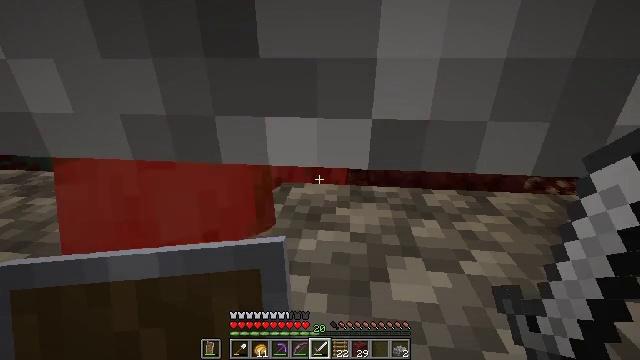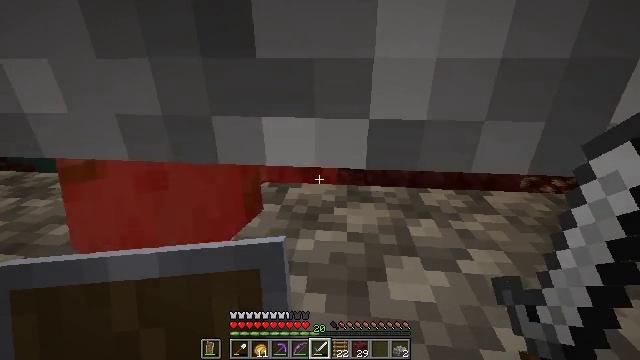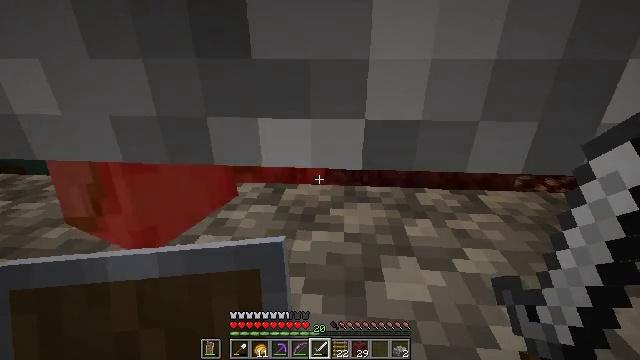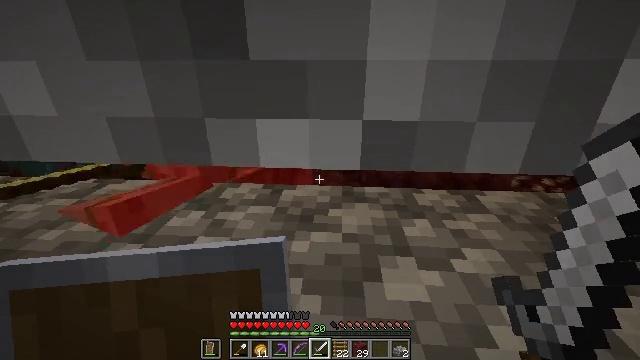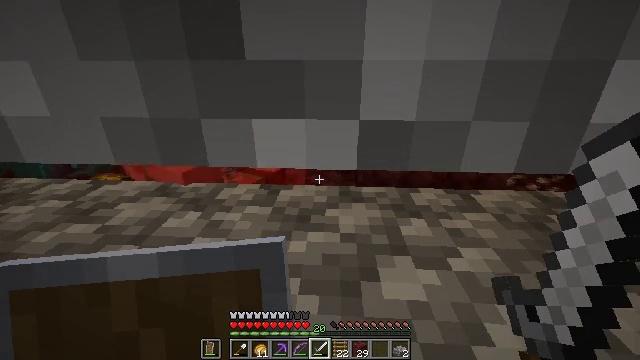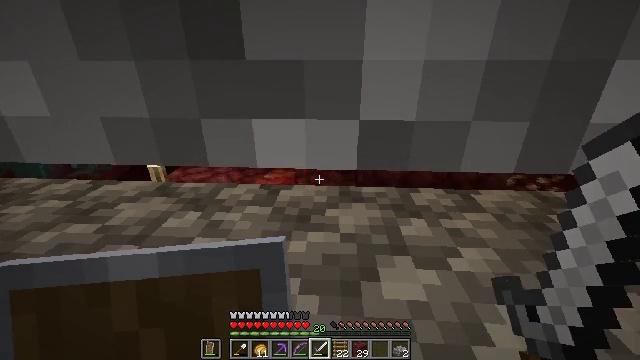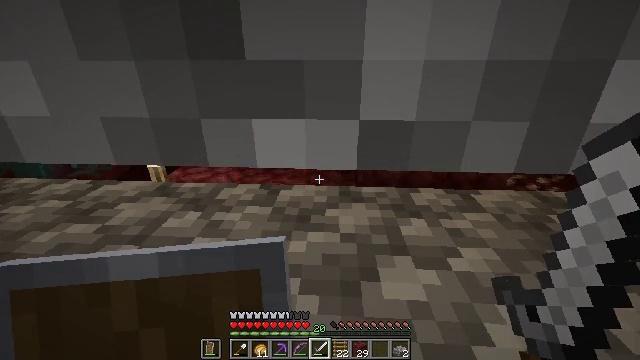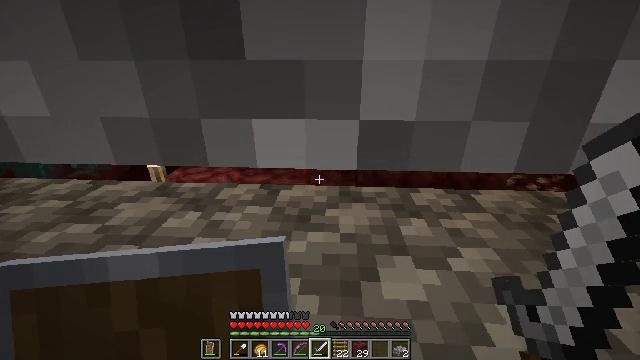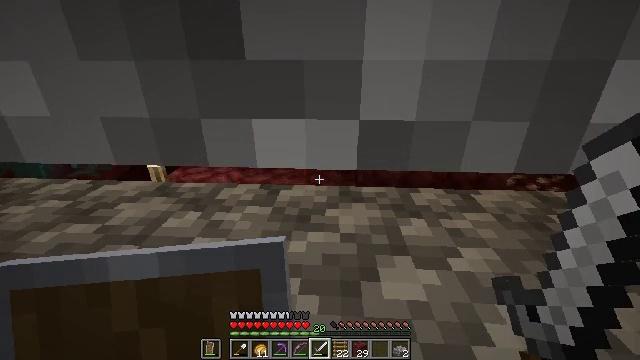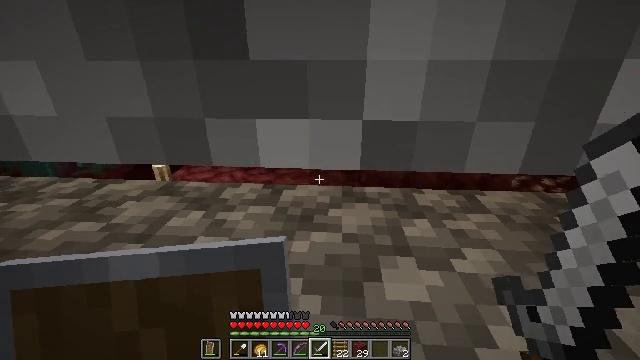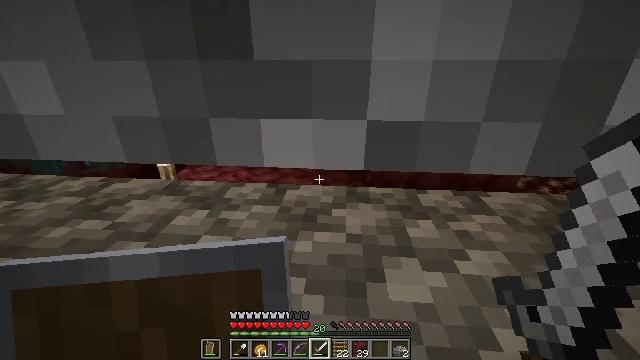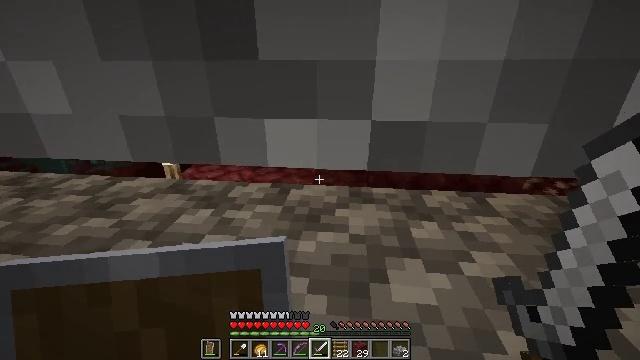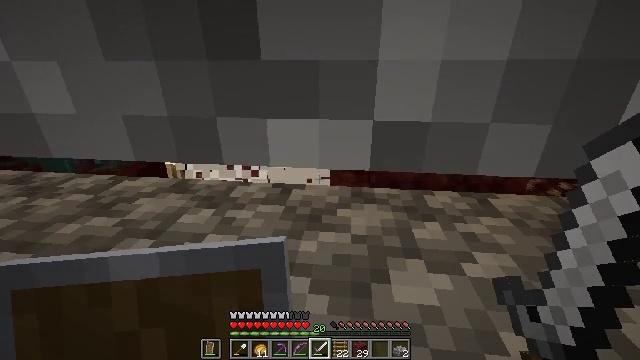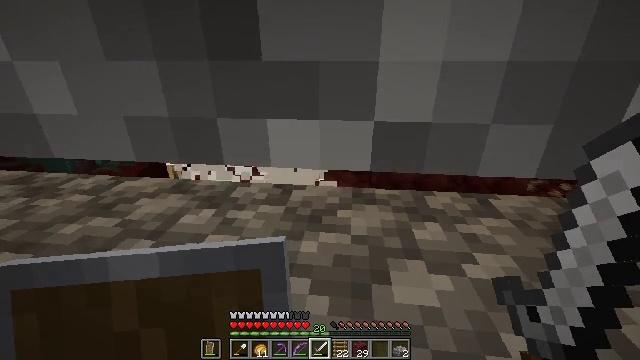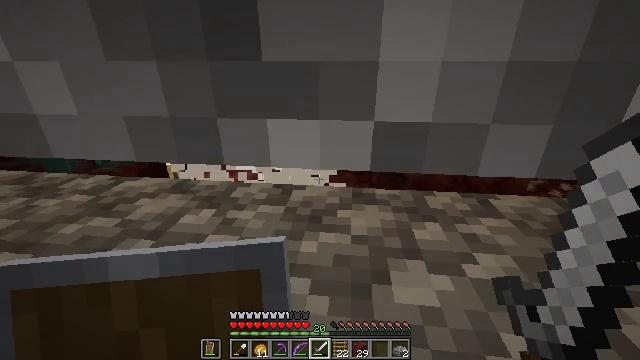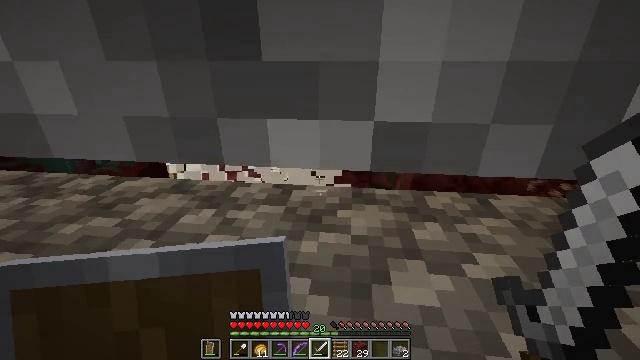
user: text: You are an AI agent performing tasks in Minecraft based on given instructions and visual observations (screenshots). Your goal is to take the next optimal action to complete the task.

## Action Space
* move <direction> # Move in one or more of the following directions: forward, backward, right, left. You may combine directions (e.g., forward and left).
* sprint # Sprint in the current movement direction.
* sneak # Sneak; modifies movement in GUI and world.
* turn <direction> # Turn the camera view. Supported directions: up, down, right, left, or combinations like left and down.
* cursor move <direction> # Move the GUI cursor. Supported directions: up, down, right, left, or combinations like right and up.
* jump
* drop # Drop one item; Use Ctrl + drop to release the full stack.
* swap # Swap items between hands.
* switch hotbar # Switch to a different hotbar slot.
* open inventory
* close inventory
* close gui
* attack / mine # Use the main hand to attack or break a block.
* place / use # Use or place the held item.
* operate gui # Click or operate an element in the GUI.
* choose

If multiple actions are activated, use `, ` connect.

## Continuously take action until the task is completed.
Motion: motion action
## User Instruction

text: Combat the zombified piglin.
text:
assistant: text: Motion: no_op
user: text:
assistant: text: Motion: no_op
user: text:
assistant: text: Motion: no_op
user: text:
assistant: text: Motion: no_op
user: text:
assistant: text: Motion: no_op
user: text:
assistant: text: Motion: no_op
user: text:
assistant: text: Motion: no_op
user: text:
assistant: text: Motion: no_op
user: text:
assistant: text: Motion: no_op
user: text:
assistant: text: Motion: no_op
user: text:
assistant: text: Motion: no_op
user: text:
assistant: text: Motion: no_op
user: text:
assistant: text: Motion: no_op
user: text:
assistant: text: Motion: no_op
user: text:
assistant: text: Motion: no_op
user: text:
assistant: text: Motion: no_op
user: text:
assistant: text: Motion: no_op
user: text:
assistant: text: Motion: no_op
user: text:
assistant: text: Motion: no_op
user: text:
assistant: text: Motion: no_op
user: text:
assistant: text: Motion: no_op
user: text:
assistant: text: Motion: no_op
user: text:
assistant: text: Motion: no_op
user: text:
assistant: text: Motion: no_op
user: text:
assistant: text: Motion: no_op
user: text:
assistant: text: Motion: no_op
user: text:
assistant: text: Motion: no_op
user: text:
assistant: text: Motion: no_op
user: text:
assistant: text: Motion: no_op
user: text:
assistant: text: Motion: no_op